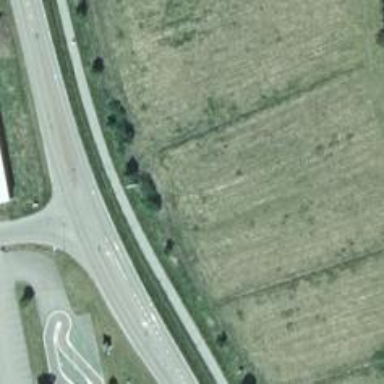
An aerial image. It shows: Asphalt cycleway with crossing.